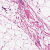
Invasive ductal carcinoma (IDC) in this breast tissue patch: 0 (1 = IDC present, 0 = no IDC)